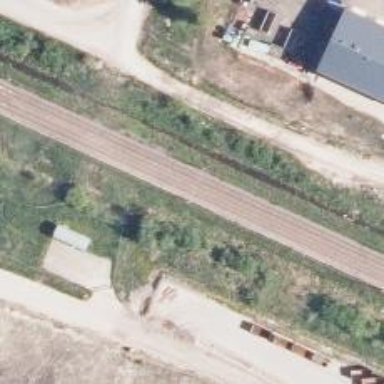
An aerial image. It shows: Railway signal with catenary mast.